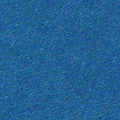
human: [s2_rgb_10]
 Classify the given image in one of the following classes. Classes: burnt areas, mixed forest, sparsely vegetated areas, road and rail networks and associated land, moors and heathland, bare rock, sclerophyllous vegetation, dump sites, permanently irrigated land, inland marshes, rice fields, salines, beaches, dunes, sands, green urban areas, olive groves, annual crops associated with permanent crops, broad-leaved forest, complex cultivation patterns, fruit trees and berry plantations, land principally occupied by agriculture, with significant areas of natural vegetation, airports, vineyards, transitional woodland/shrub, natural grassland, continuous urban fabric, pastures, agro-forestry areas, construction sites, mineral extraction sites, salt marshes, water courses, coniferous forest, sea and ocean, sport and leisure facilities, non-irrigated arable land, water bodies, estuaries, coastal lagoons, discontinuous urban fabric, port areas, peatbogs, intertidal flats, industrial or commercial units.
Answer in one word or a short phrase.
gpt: sea and ocean